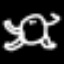
Label: frog